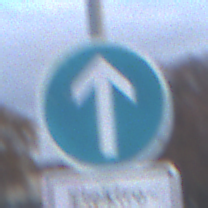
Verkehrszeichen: VorgeschriebeneFahrtrichtungGeradeaus
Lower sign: BesondereFahrzeugeUndTransportgueter11
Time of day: SunriseSunset
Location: Outdoor (Suburban)
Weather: PartlyCloudy
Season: NotSpecified
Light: Natural